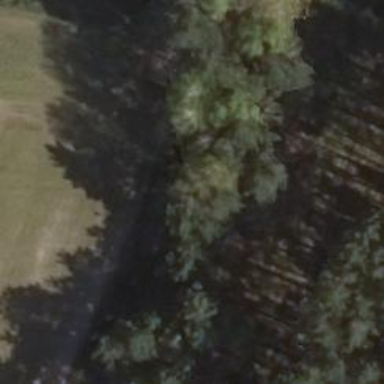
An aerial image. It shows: Row of deciduous broadleaved trees.